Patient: sex M, age 52
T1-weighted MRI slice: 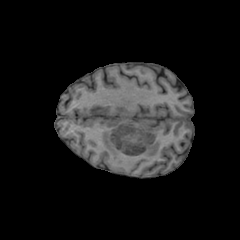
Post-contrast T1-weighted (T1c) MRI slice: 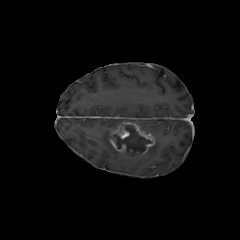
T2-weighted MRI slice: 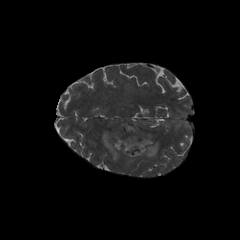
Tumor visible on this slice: yes
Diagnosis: Glioblastoma, IDH-wildtype
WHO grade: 4